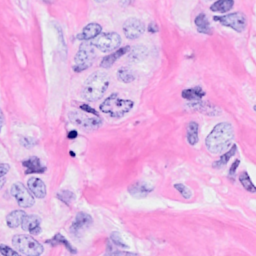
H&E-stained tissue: Breast